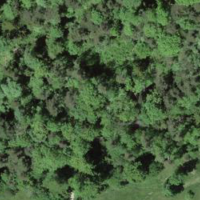
EUNIS habitat code: 41
Species observed at this site:
Angelica sylvestris
Lophophanes cristatus
Mercurialis perennis